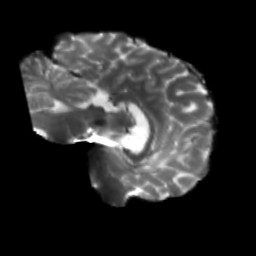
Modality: T2w
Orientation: sagittal
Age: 27
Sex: female
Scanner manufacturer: siemens
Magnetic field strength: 3 T
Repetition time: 5.25 s
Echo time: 0.08 s